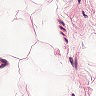
Metastatic tissue present: no